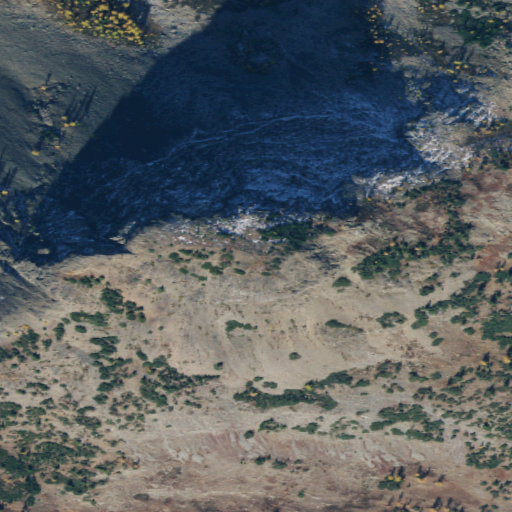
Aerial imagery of mountain in Washington named Haystack Mountain containing grassland, shrub, barren land, evergreen forest, high intensity development, low intensity development, and medium intensity development